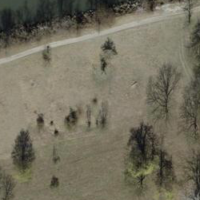
EUNIS habitat code: 24
Species observed at this site:
Papilio machaon
Lycaena phlaeas
Cecropis daurica
Pararge aegeria
Colias croceus
Rhodometra sacraria
Aglais io
Oriolus oriolus
Galeruca tanaceti
Salvia pratensis